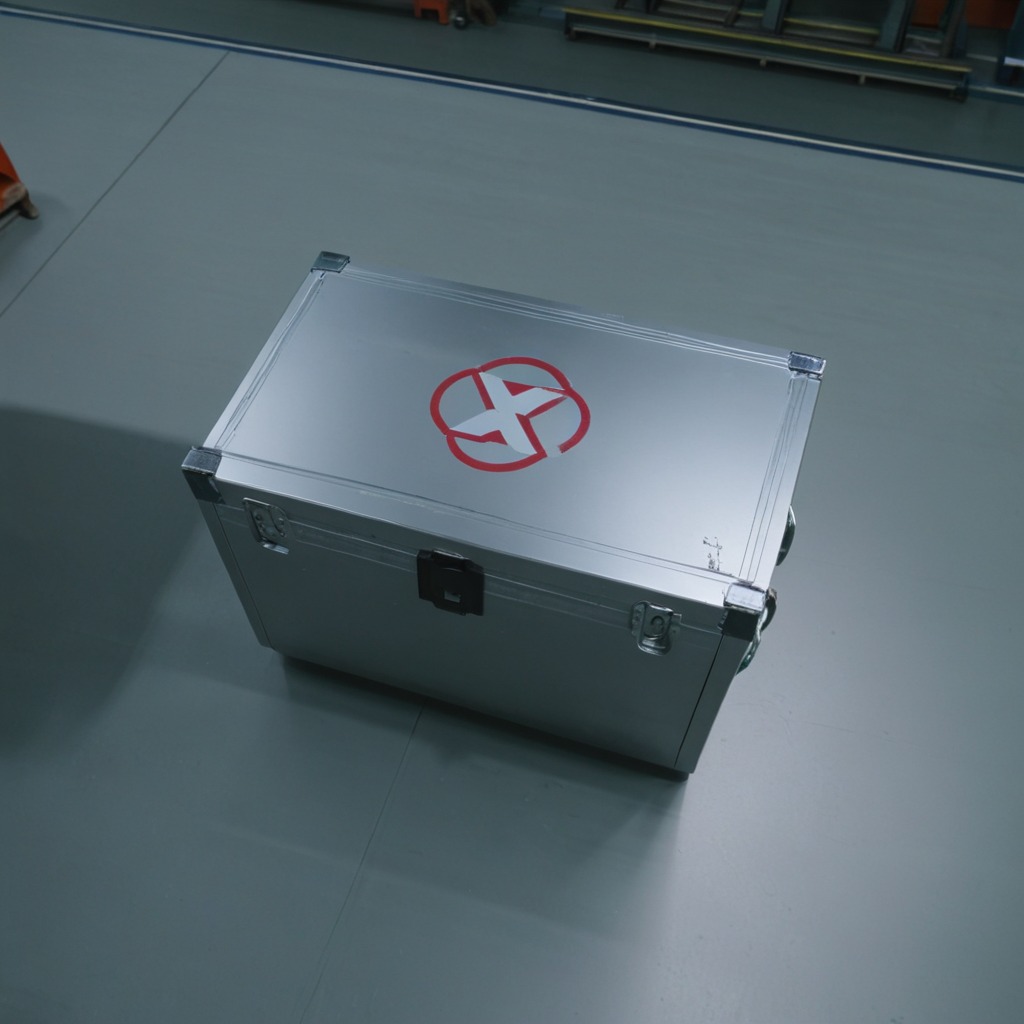
A metal screw is lying on the toolbox surface.